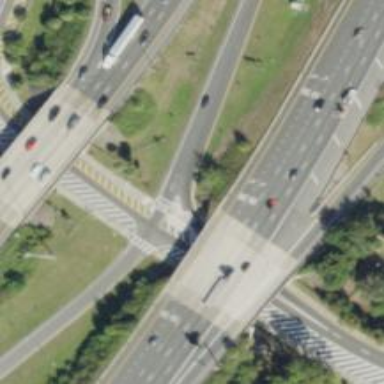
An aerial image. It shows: Bridge over motorway.